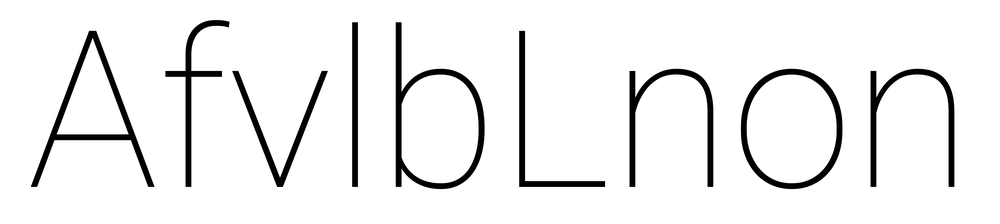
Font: Roboto_Thin